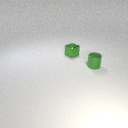
small green metal cube behind small green metal cylinder